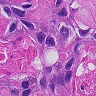
Metastatic tissue present: yes